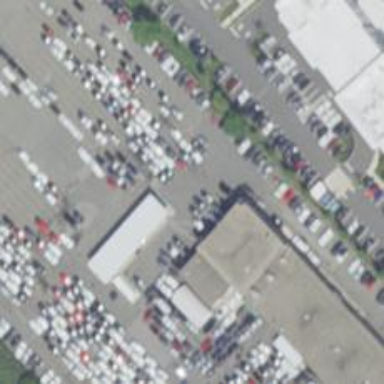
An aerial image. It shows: Car rental service.